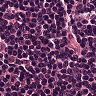
Metastatic tissue present: no